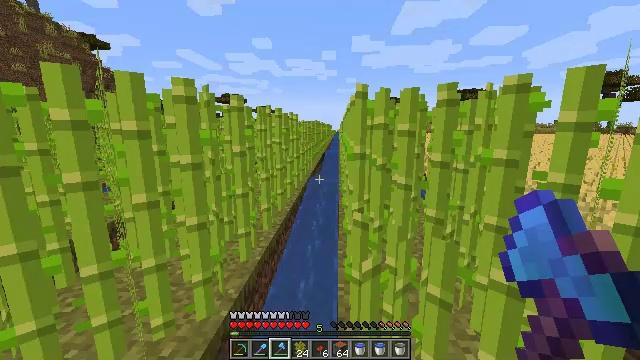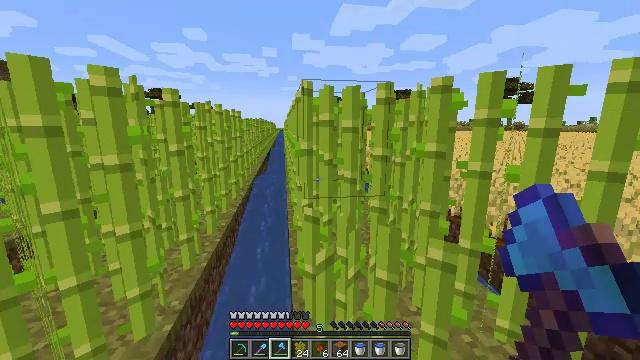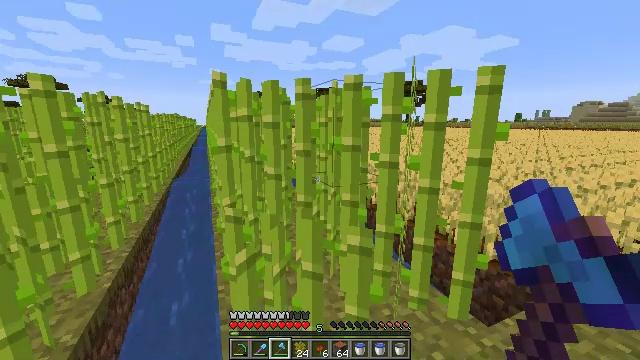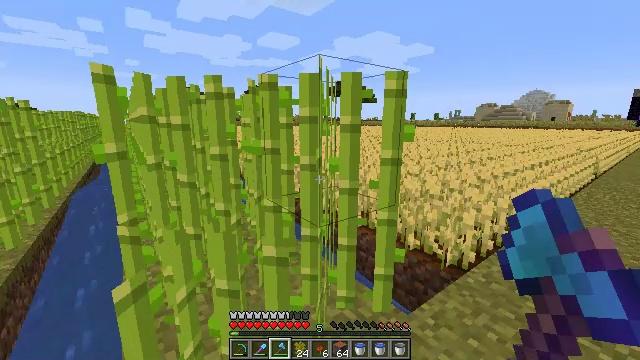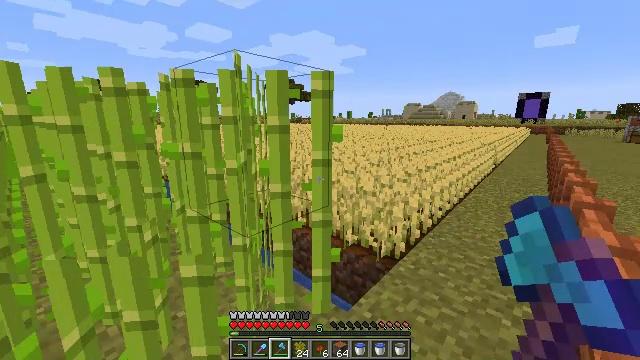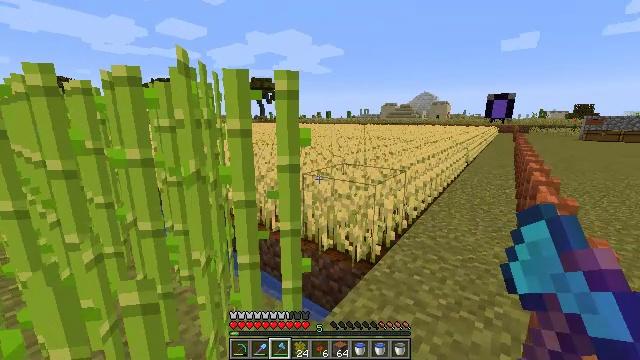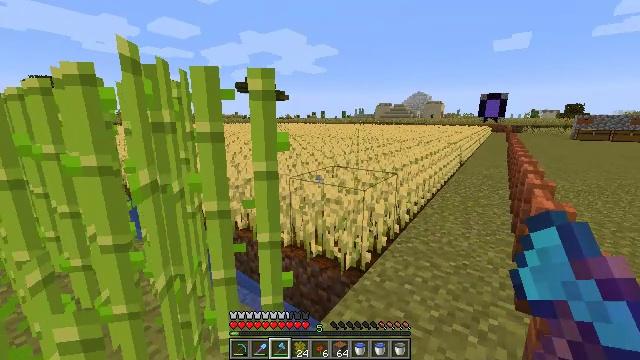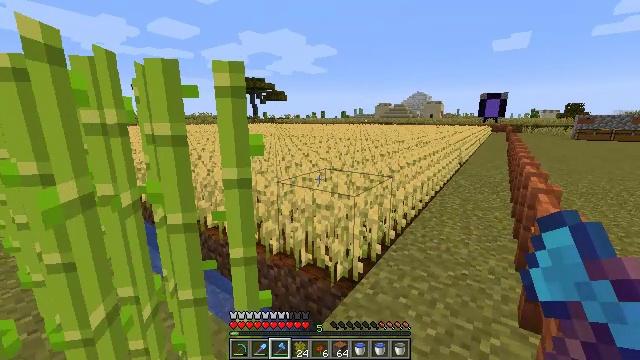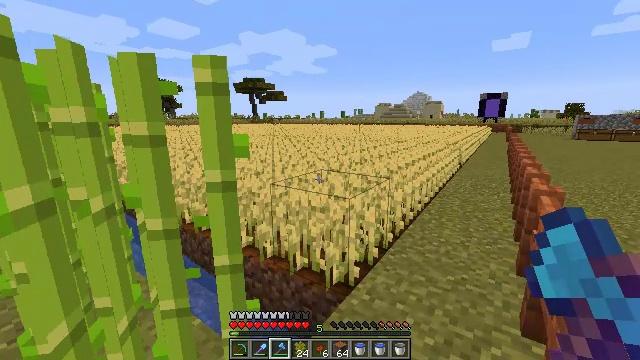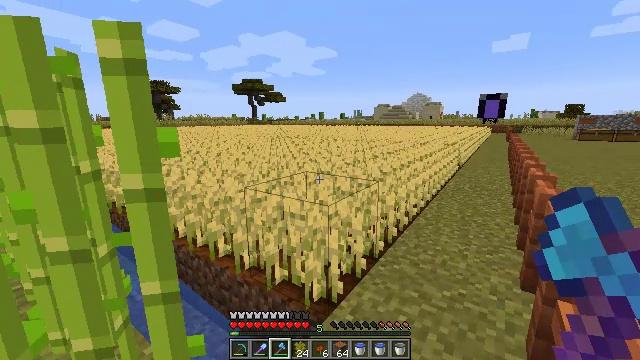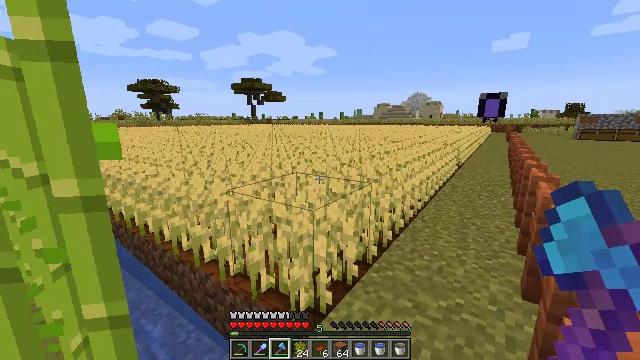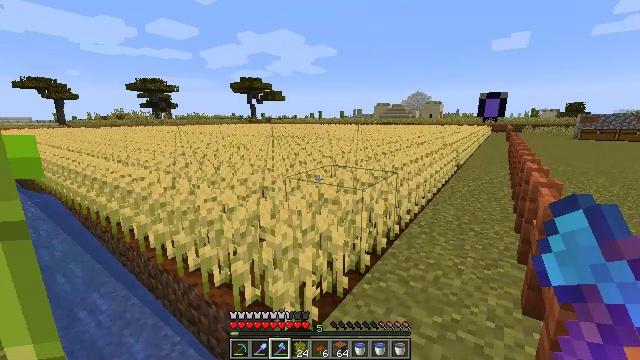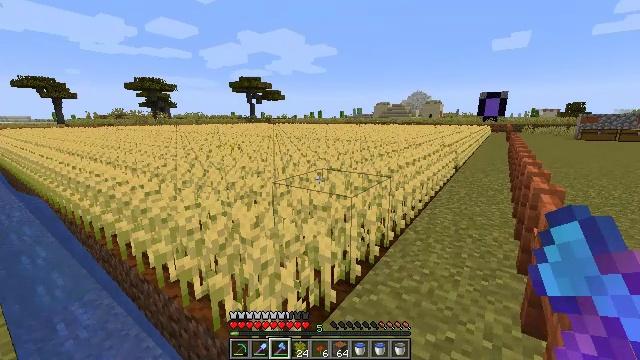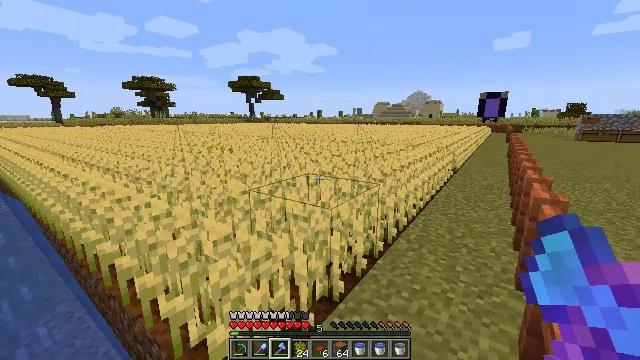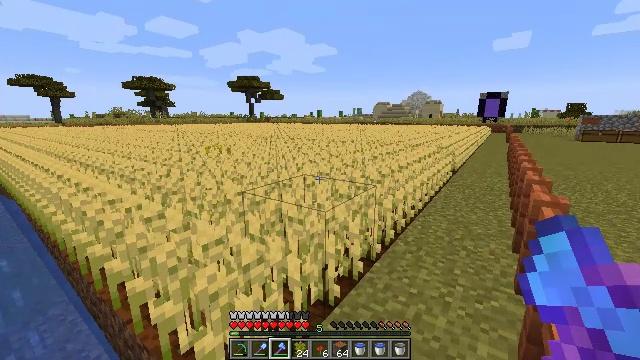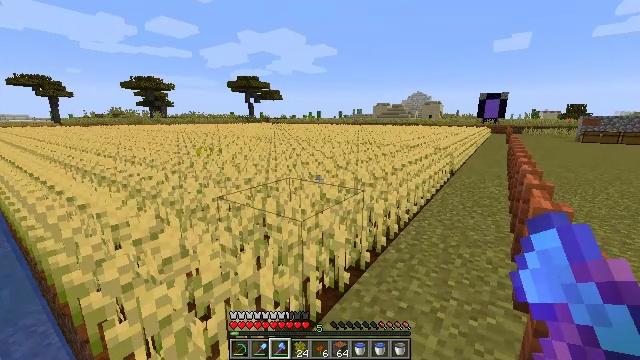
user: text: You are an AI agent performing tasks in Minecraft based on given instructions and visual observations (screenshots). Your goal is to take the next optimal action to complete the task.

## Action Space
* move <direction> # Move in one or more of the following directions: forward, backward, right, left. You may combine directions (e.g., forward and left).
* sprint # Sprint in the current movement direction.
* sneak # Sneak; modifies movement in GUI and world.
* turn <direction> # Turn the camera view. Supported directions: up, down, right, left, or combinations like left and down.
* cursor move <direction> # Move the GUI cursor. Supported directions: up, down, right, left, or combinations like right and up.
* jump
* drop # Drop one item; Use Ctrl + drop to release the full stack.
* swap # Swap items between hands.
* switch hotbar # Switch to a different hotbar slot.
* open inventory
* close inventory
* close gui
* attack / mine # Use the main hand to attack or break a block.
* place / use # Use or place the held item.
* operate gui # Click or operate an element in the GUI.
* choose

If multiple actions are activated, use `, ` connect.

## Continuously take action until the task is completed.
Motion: motion action
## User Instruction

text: Destroy the wheat to collect it.
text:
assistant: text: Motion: move right, turn right
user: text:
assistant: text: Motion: move right, turn right
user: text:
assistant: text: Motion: move right, turn right
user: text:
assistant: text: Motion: move forward and move right, turn right
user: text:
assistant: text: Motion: move forward and move right, turn right
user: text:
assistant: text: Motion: move forward and move right, turn right
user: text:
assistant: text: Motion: move forward and move right
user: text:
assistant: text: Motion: move forward and move right
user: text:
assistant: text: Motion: move forward and move right
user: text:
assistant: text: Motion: move forward and move right
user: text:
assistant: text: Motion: move forward and move right
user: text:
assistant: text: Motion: move forward and move right
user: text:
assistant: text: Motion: move forward and move right
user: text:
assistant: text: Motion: move forward and move right
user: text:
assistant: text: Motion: move forward and move right
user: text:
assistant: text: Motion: move forward and move right
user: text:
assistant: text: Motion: move forward and move right
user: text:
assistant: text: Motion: move forward and move right
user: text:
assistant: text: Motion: move forward and move right
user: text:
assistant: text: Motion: move forward and move right
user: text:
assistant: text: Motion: move forward and move right, turn left and down
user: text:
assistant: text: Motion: move forward and move right, turn left and down
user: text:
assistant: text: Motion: move forward and move right, turn left and down
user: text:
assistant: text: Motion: move right, turn left and down
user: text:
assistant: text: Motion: move right, turn left and down
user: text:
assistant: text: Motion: move right, turn left and down
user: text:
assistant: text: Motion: move right, turn left and down
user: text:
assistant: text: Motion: move left, turn left and down
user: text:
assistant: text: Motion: move left, turn left and down
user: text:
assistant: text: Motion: move left, turn left and down